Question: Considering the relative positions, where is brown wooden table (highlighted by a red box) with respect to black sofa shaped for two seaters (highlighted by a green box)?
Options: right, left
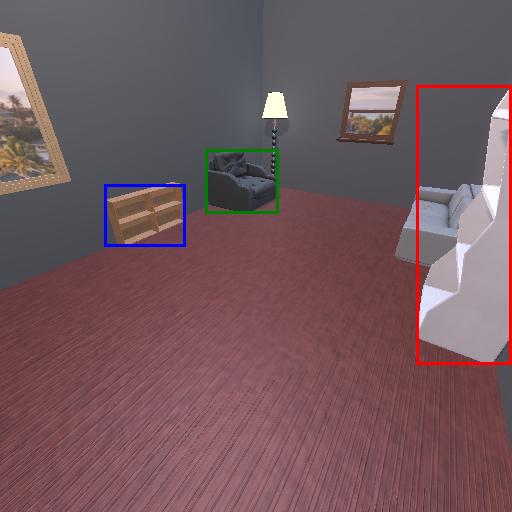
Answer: right